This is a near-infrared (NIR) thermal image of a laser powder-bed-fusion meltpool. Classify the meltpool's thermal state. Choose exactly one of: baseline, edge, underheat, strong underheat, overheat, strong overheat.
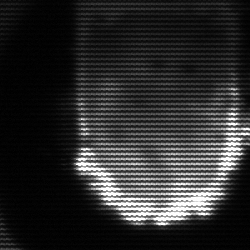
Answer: baseline